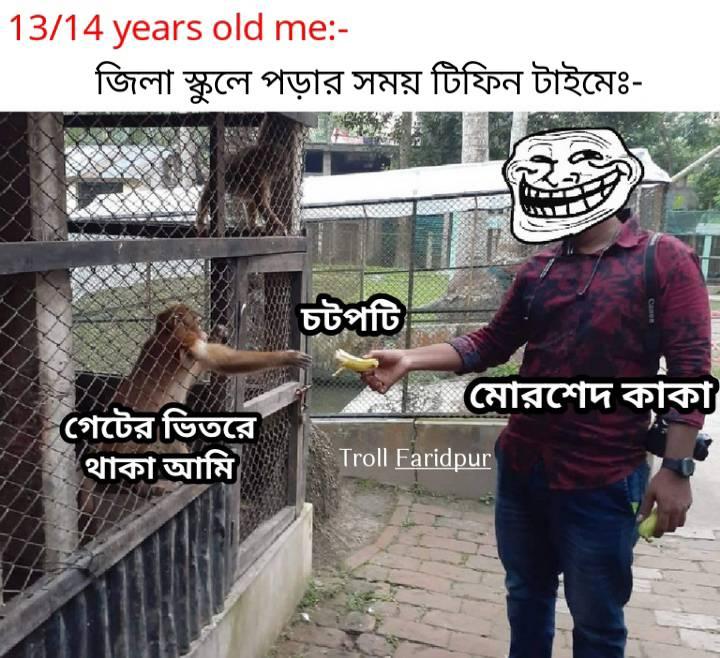
Caption: 13/14 years old me :-   জিলা স্কুলে পড়ার সময় টিফিন টাইমেঃ-    চটপটি     গেটের ভিতরে থাকা আমি      মোরশেদ কাকা
Label: non-hate